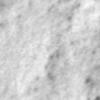
Label: no_change